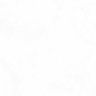
Metastatic tissue present: no